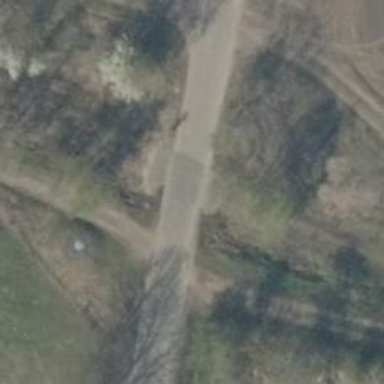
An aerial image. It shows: Unclassified road with asphalt surface.